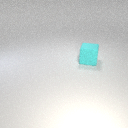
large cyan rubber cube